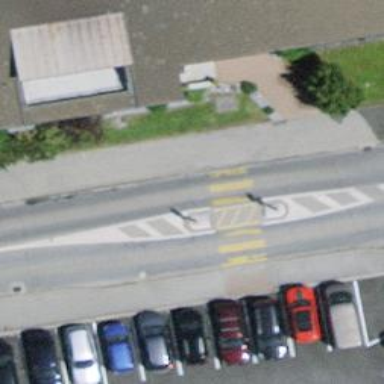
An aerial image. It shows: Zebra crossing on the road.